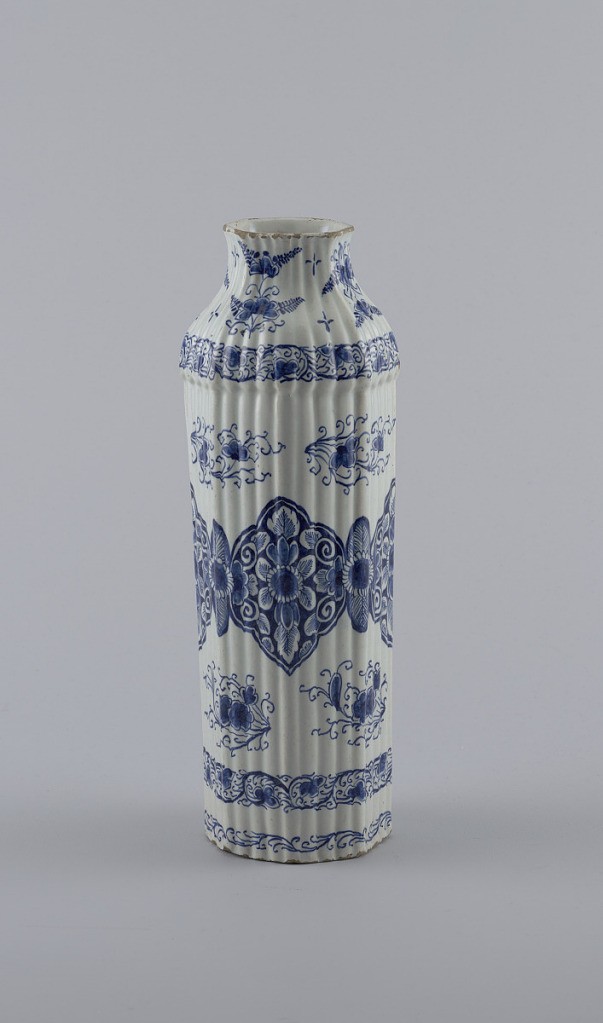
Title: Vase
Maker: Jan Jansz Van Der Laan
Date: ca. 1680–1710
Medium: Tin-glazed earthenware
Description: Tall reeded, 8-sided body, bulge at shoulder, tapered neck, slightly flared mouth; painted in underglaze blue on white with large stylized lotus leaf band around center, 3 smaller scroll bands surrounding, and floral/leaf sprays interspersed.